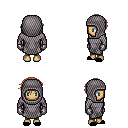
a pixel art fantasy rpg character, female body template, human, tanned skin, chain mail, teal pants, light blonde short bangs hairstyle, chain hood, metal gloves, black slippers, four views (front, back, left, right), 2x2 character sprite sheet, small pixel art, hard edges, no anti-aliasing